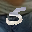
Label: 5